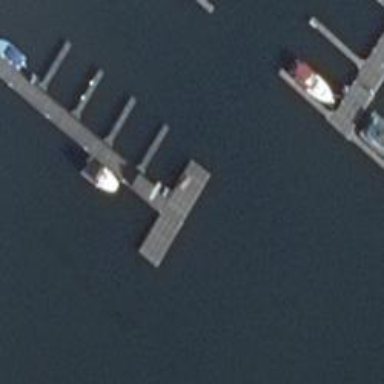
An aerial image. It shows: Man-made pier.